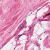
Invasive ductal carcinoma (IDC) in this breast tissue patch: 0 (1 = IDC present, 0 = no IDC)